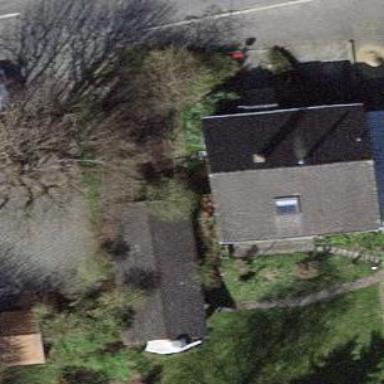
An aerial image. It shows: Detached building.